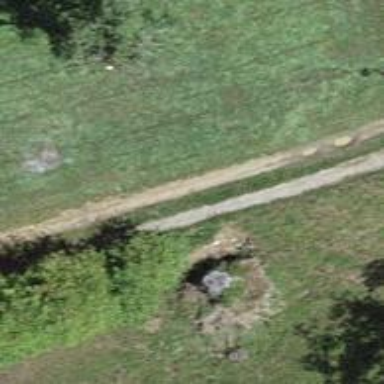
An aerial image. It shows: Dirt track road.